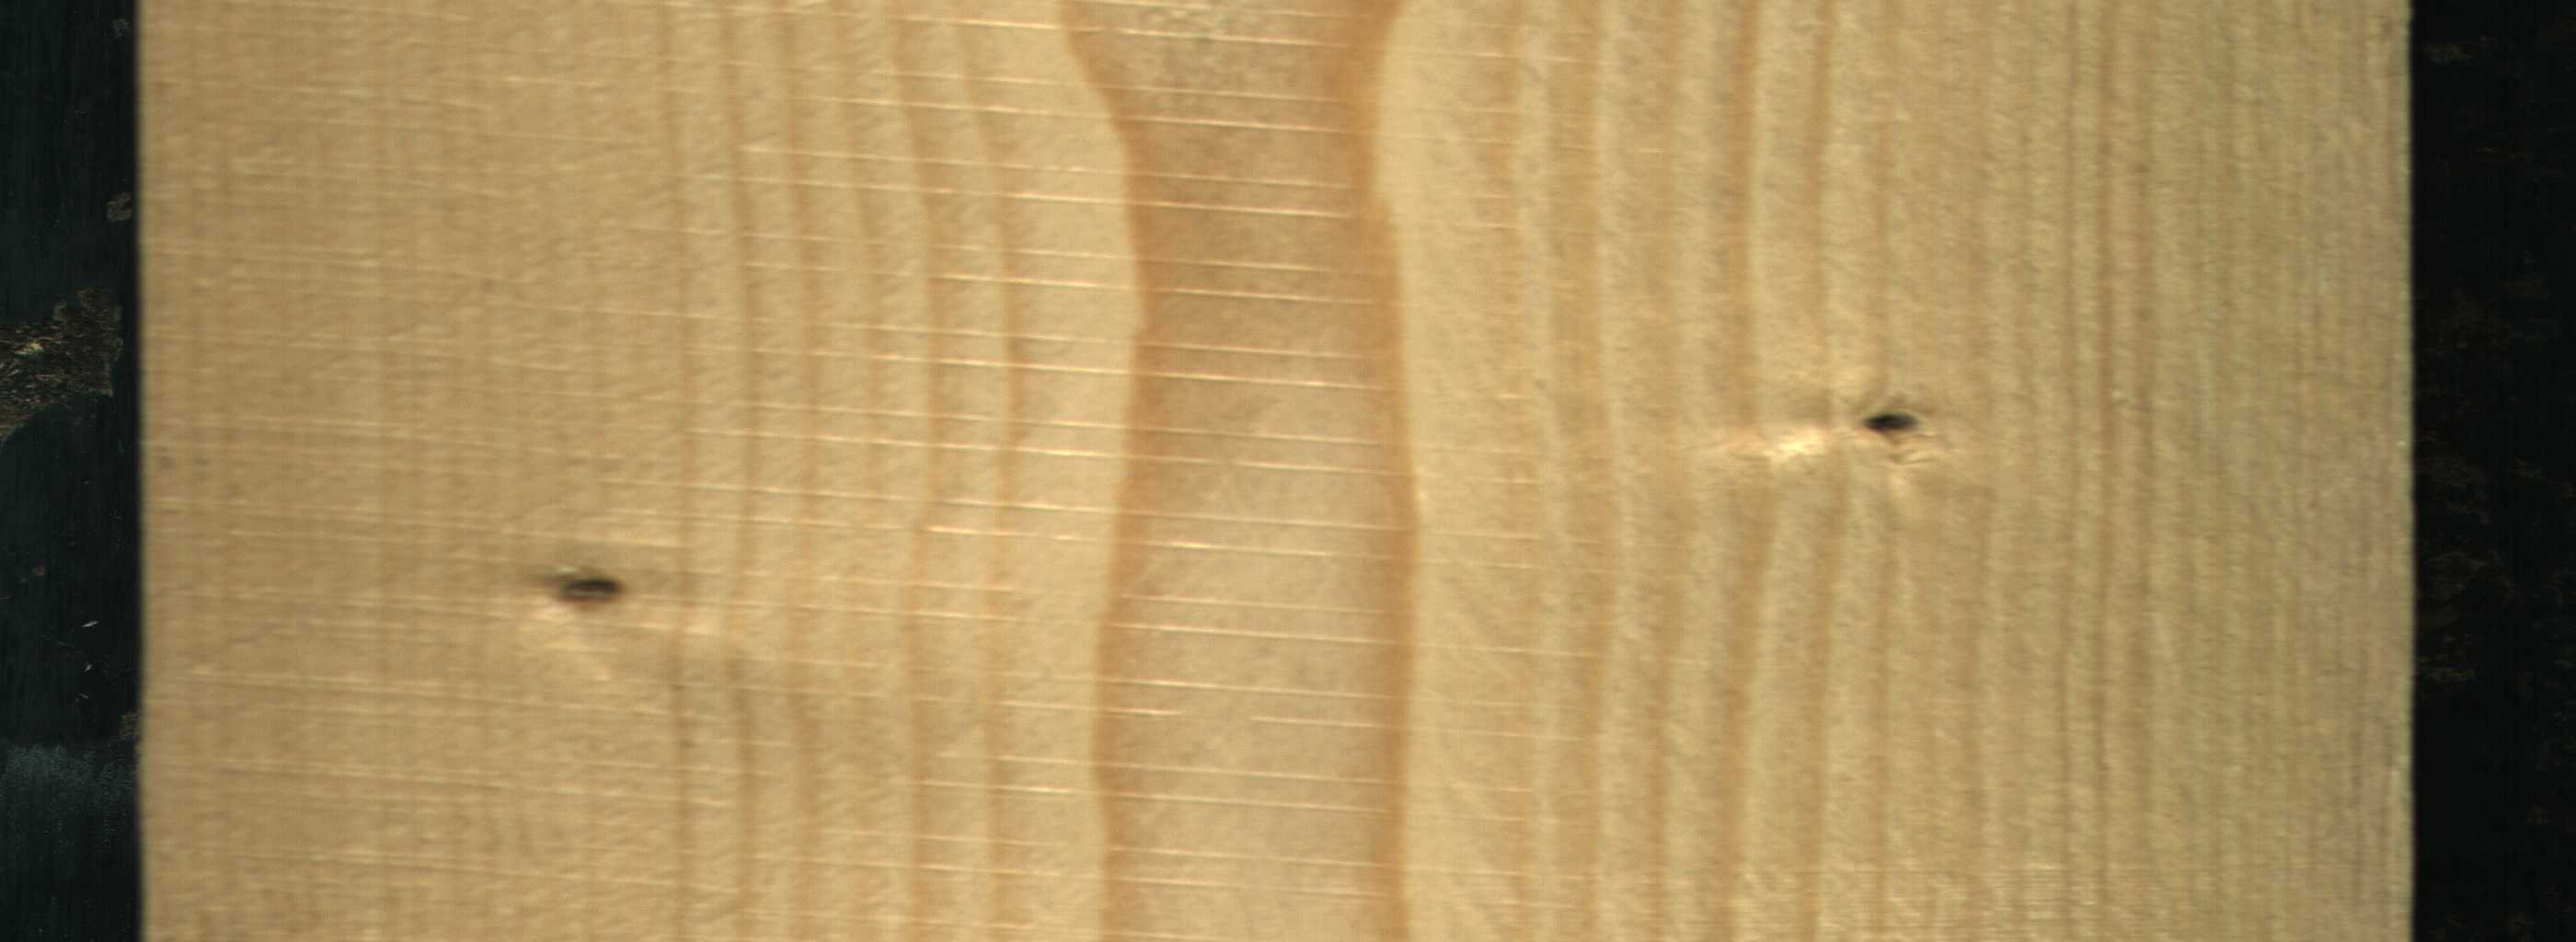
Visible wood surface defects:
Dead_Knot
Live_Knot